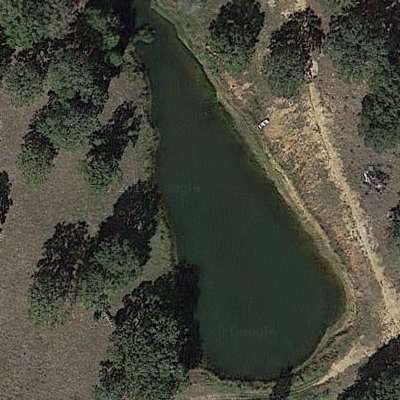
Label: RiverLake